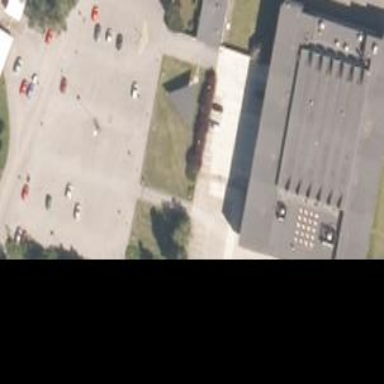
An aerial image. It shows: Parking area with asphalt surface.